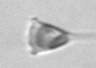
Label: Asterionellopsis_glacialis